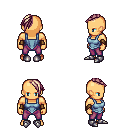
a pixel art fantasy rpg character, male body template, human, tanned skin, blue vest, magenta pants, white blonde long mohawk hairstyle, cloth bracers, metal boots, four views (front, back, left, right), 2x2 character sprite sheet, small pixel art, hard edges, no anti-aliasing